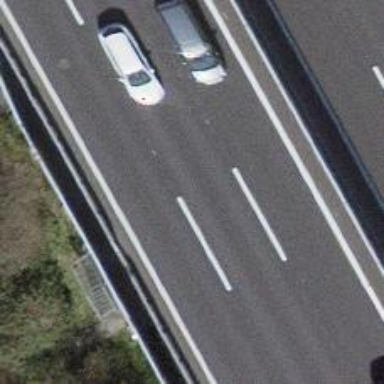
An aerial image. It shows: Motorway bridge.